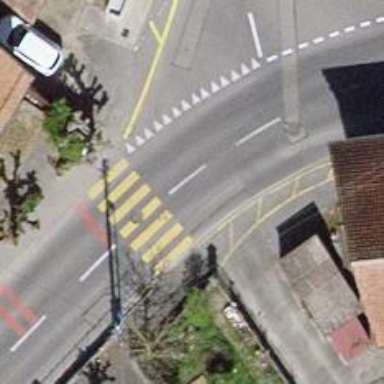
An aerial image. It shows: Asphalt footway with marked crossing.